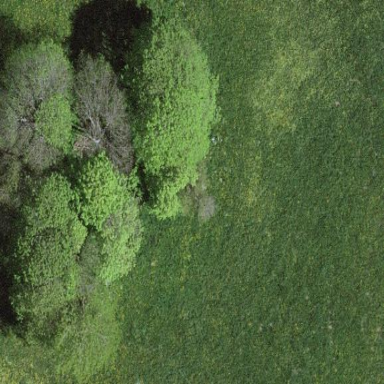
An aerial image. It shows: Forest area.